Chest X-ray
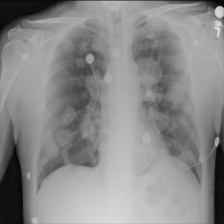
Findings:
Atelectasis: negative
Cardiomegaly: negative
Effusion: negative
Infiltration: negative
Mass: negative
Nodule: negative
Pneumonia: negative
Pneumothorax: negative
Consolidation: negative
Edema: negative
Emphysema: negative
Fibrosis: negative
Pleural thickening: negative
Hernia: negative